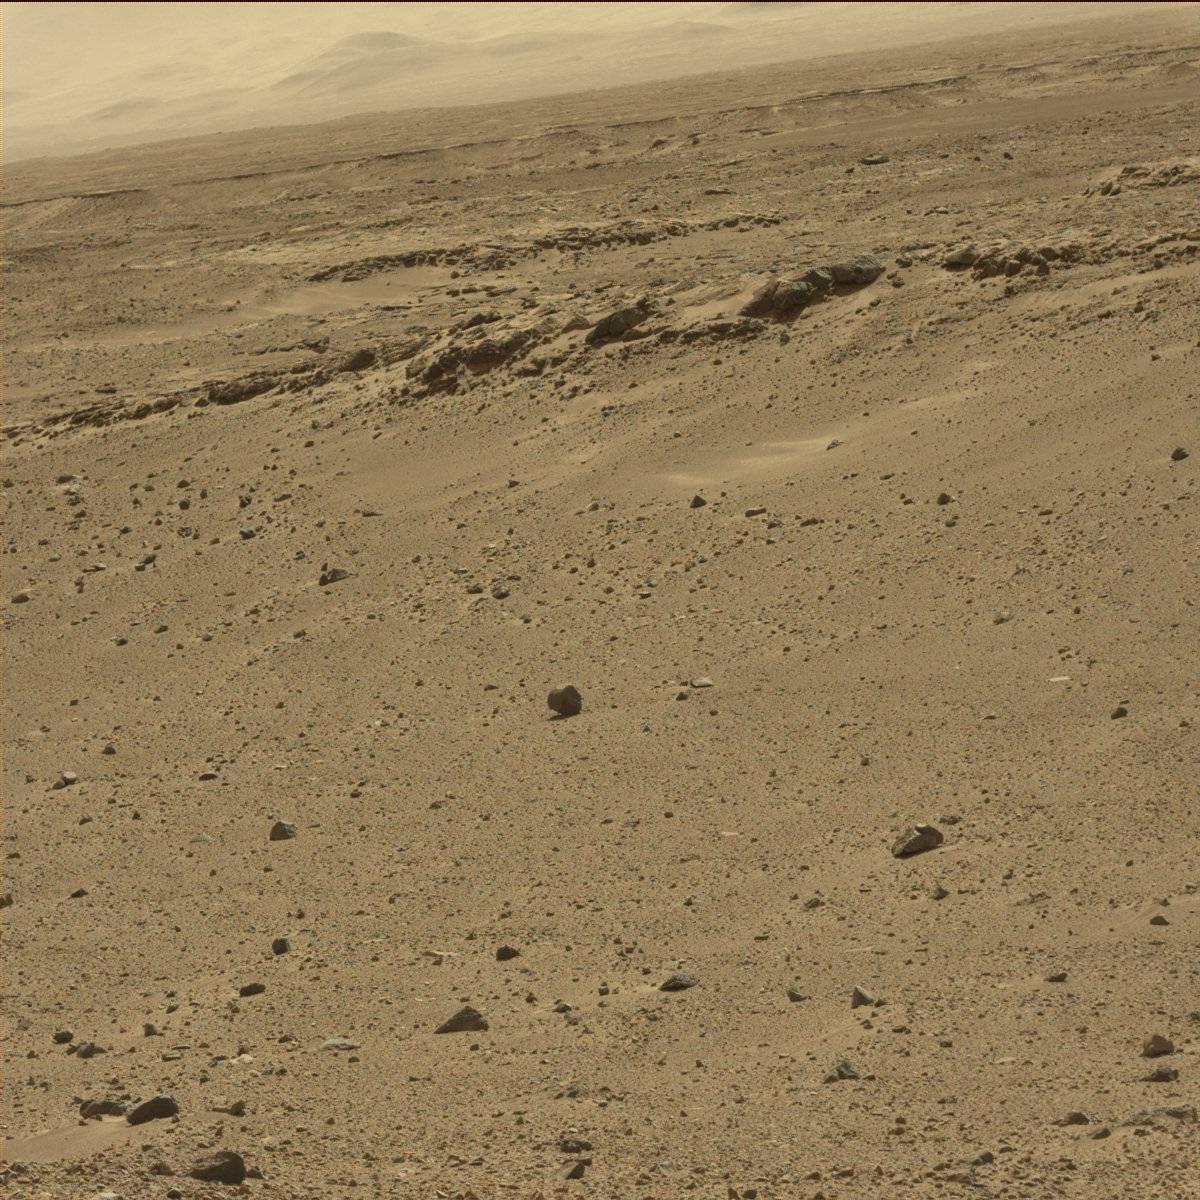
Terrain classes present: Bedrock, Ridge, Rock, Sand / Soil, Sky